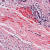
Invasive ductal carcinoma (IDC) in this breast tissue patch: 0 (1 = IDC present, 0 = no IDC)